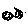
Label: moon